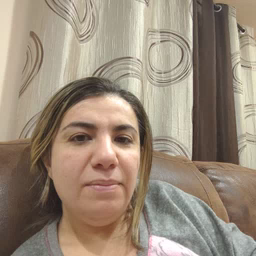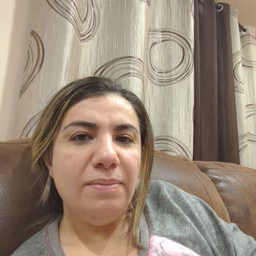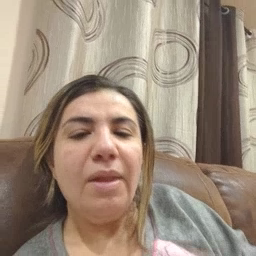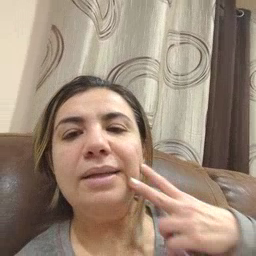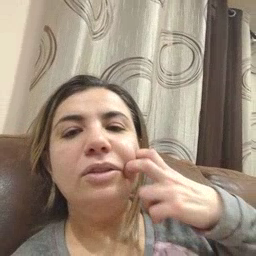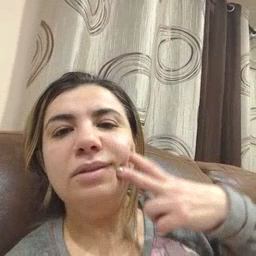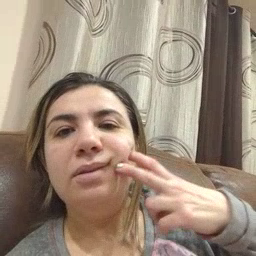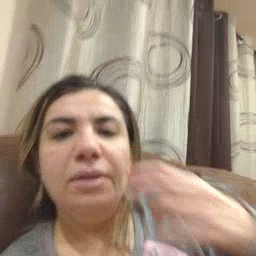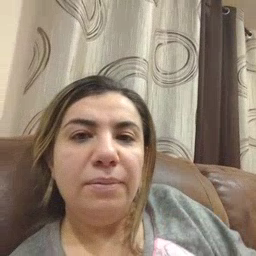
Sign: gum